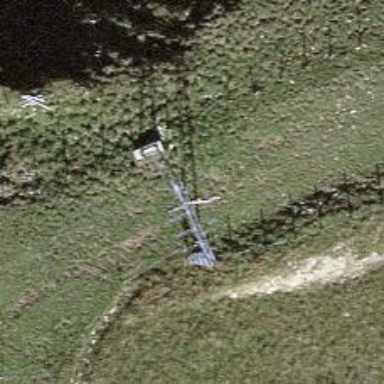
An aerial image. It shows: Pylon used for aerialway.